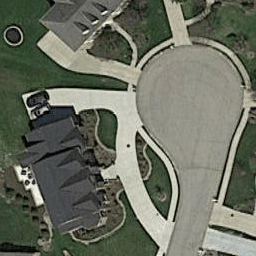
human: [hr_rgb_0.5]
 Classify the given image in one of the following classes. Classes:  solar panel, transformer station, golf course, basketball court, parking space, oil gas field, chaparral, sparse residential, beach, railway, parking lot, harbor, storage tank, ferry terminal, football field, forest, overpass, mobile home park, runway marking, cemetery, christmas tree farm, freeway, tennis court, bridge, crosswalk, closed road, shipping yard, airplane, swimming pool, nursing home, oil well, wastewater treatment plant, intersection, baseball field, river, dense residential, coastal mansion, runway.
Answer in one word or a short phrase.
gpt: closed road